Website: ulta-beauty
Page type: delivery-shipping
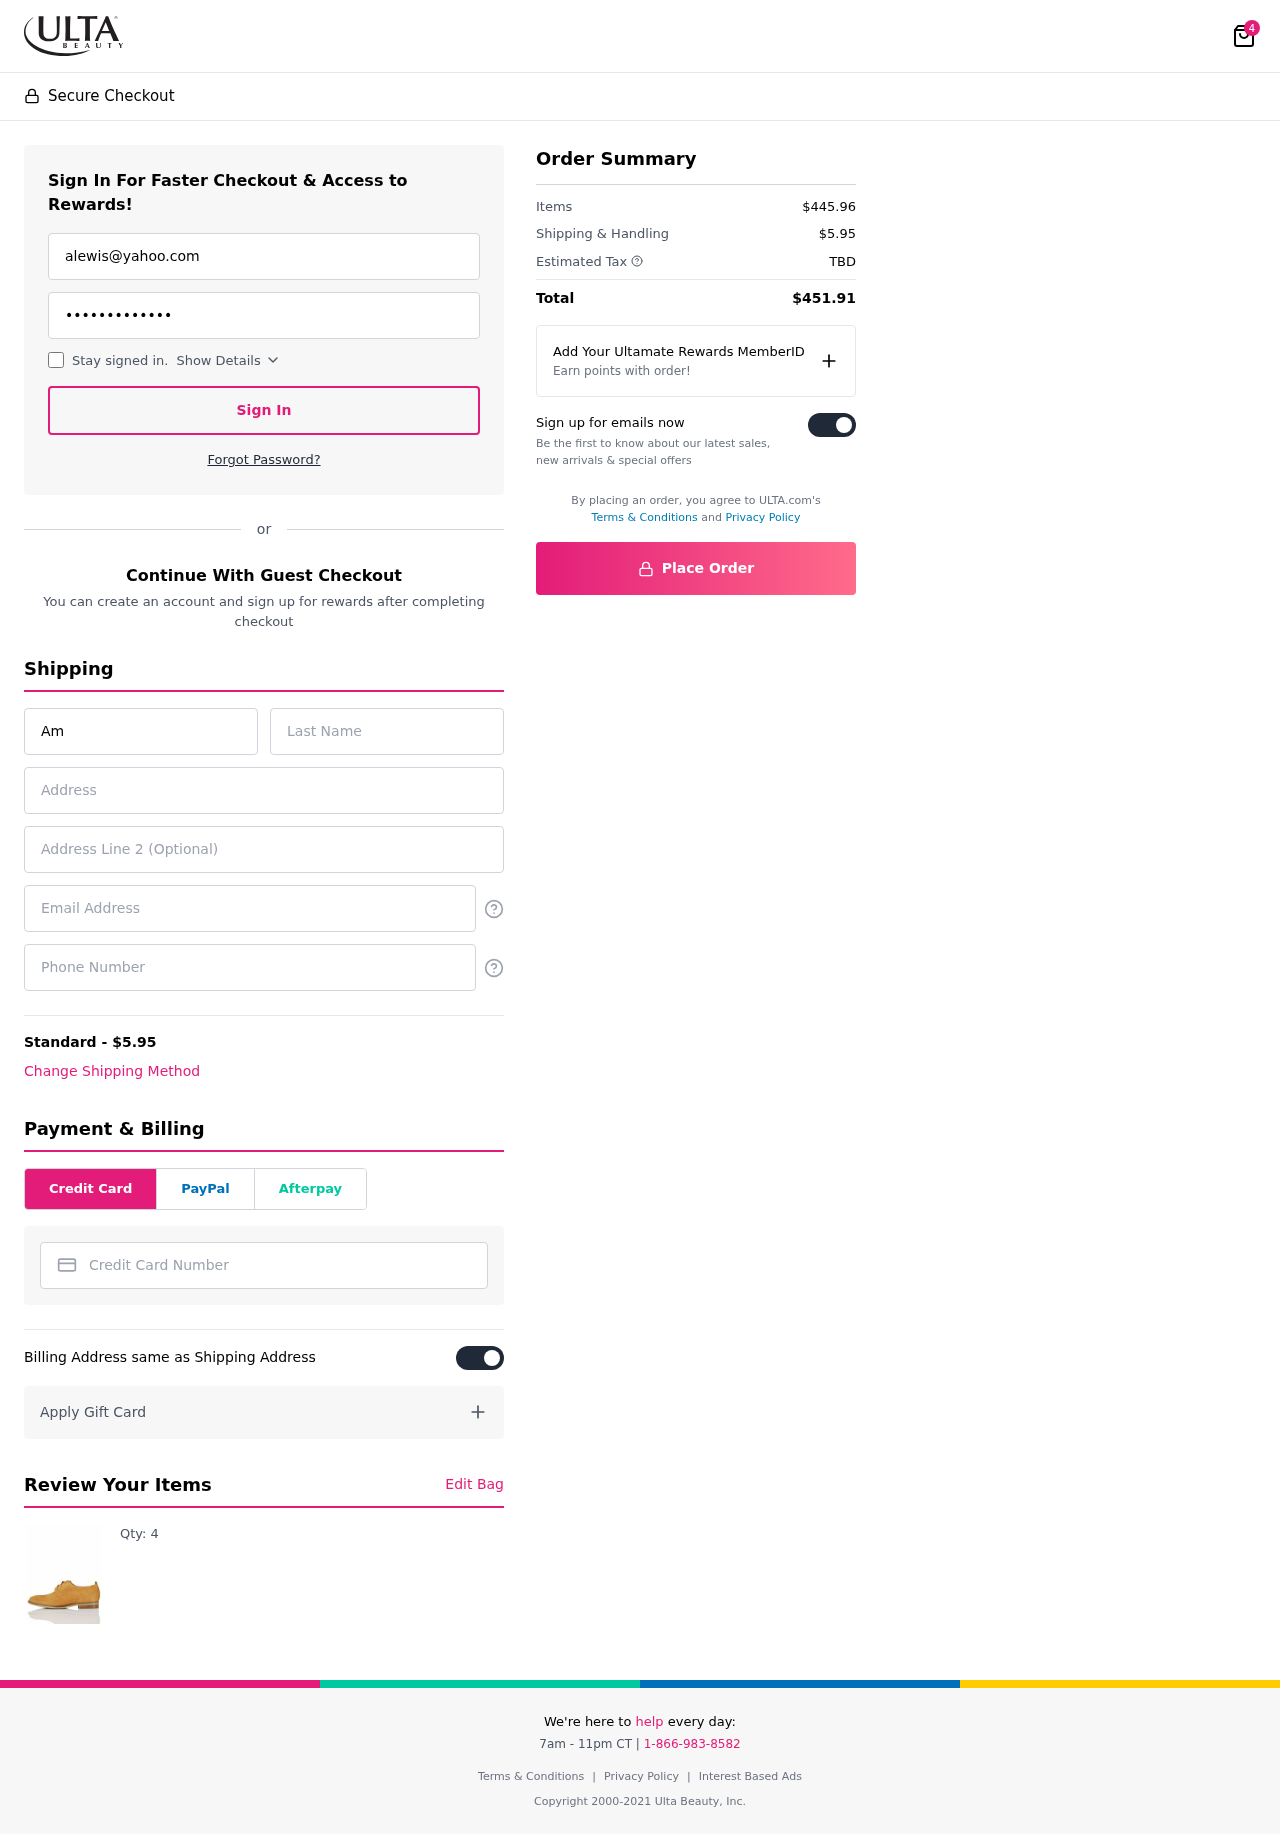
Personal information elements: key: PII_CARD_NUMBER
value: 4390 6367 7167 6666
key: PII_EMAIL
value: alewis@yahoo.com
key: PII_EMAIL2
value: alewis@yahoo.com
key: PII_FIRSTNAME
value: Amber
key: PII_LASTNAME
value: Lewis
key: PII_PHONE
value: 9859144027
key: PII_STREET
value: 1733 Leblanc Forges Suite 633
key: PII_STREET2
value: Apt. 773
Product elements: key: PRODUCT1_QUANTITY
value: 4
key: PRODUCT1
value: Qty: 4
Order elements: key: ORDER_NUM_ITEMS
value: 4
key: ORDER_SHIPPING_COST
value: $5.95
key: ORDER_SUBTOTAL
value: $445.96
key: ORDER_TAX
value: TBD
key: ORDER_TOTAL
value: $451.91